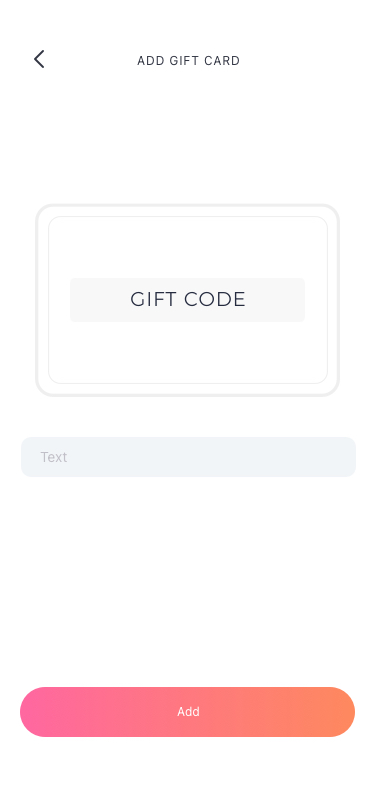
Text in this UI design:
ADD GIFT CARD